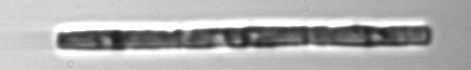
Label: Guinardia_delicatula